Interaction volume radius: 5 \u00c5
Interaction volume height: 25 \u00c5
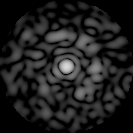
Disorder parameter: 0.857